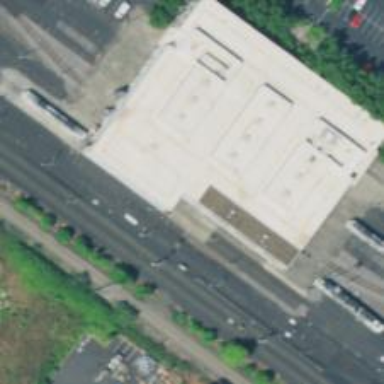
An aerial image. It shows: Light rail tunnel with electrified contact line passing through building passage in service yard.